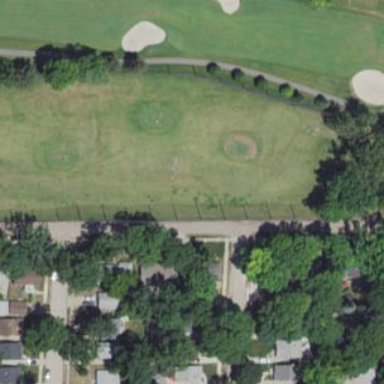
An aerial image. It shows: Grassy area designated as driving range for golf.